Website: home-depot
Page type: payment
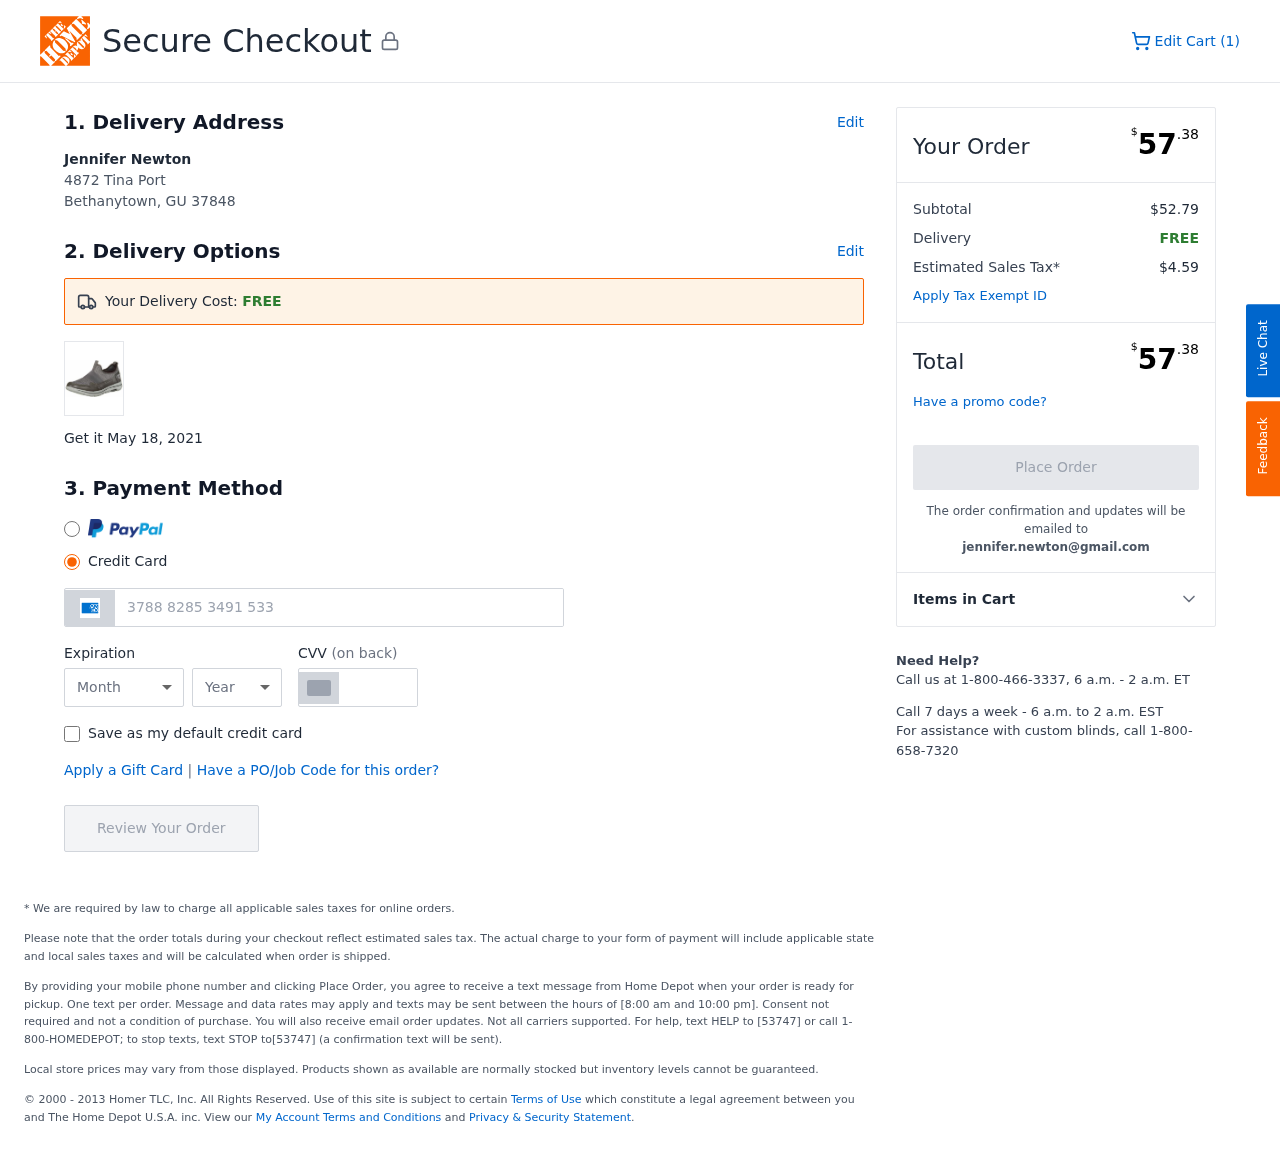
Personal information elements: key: PII_CARD_CVV
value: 0109
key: PII_CARD_EXPIRY_MONTH
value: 09
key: PII_CARD_EXPIRY_YEAR
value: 27
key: PII_CARD_NUMBER
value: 3788 8285 3491 533
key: PII_CITY_STATE_ZIP
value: Bethanytown, GU 37848
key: PII_EMAIL
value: jennifer.newton@gmail.com
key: PII_FULLNAME
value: Jennifer Newton
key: PII_STREET
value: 4872 Tina Port
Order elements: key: ORDER_NUM_ITEMS
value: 1
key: ORDER_DELIVERY_DATE
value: May 18, 2021
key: ORDER_TOTAL
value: $57.38
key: ORDER_SUBTOTAL
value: $52.79
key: ORDER_SHIPPING_COST
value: FREE
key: ORDER_TAX
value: $4.59